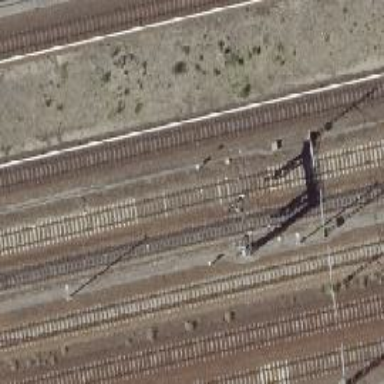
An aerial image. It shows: Railway signal.